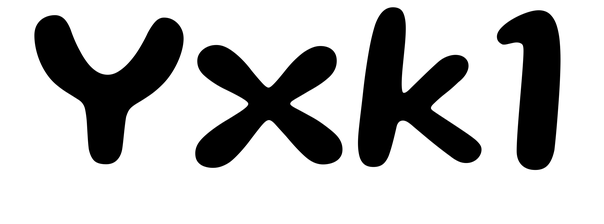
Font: Gluten_Medium